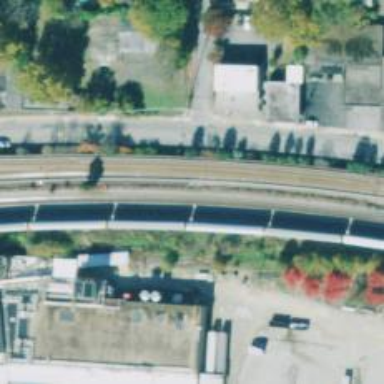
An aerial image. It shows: Railway siding with rails.